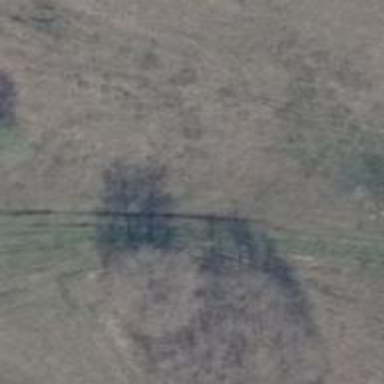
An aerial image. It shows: Grass track with grade4 surface.